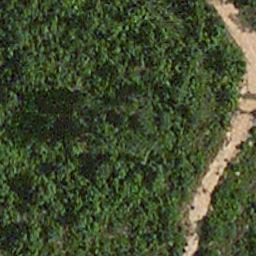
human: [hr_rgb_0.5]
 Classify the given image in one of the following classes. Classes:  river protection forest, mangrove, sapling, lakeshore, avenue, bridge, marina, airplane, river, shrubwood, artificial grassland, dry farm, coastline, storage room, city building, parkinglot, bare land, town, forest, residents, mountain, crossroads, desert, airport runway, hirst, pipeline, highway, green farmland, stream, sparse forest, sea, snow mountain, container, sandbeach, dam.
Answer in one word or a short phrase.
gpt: avenue